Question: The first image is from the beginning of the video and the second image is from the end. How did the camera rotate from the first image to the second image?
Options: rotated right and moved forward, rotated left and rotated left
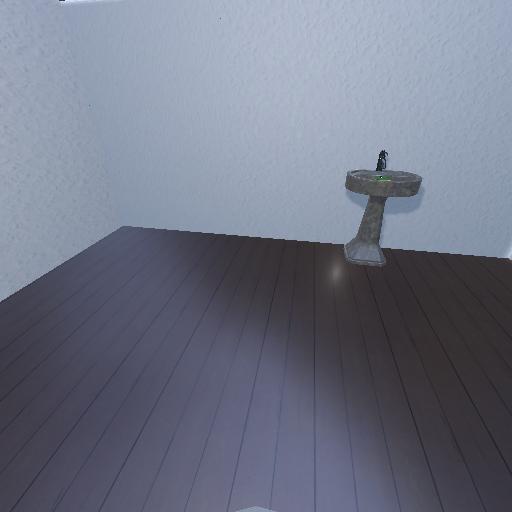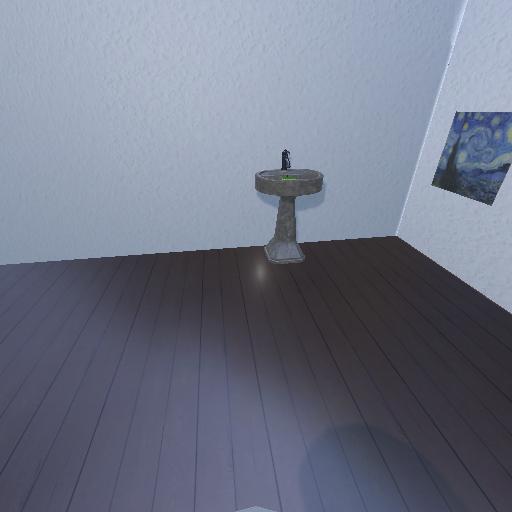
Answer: rotated right and moved forward